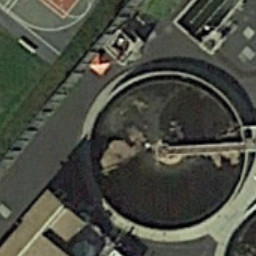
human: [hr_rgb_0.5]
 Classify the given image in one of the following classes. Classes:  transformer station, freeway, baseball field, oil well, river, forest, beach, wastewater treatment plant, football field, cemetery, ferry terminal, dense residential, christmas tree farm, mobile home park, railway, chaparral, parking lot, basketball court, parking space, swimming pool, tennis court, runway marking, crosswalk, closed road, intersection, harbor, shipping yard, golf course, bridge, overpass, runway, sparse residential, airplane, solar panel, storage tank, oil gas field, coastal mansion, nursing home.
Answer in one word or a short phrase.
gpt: wastewater treatment plant